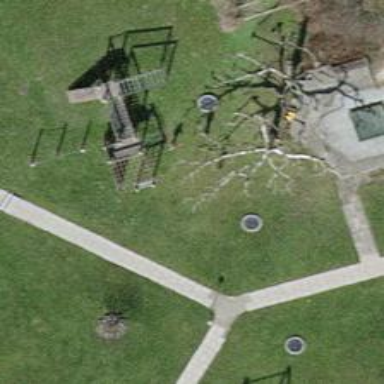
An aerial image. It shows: Playground area for leisure activities on the land.